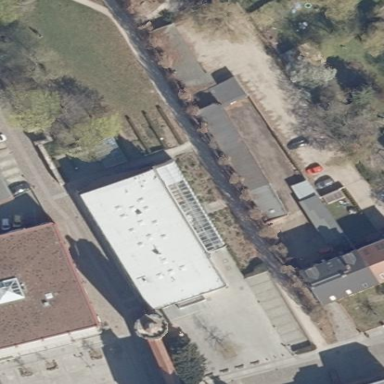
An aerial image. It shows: Public building.